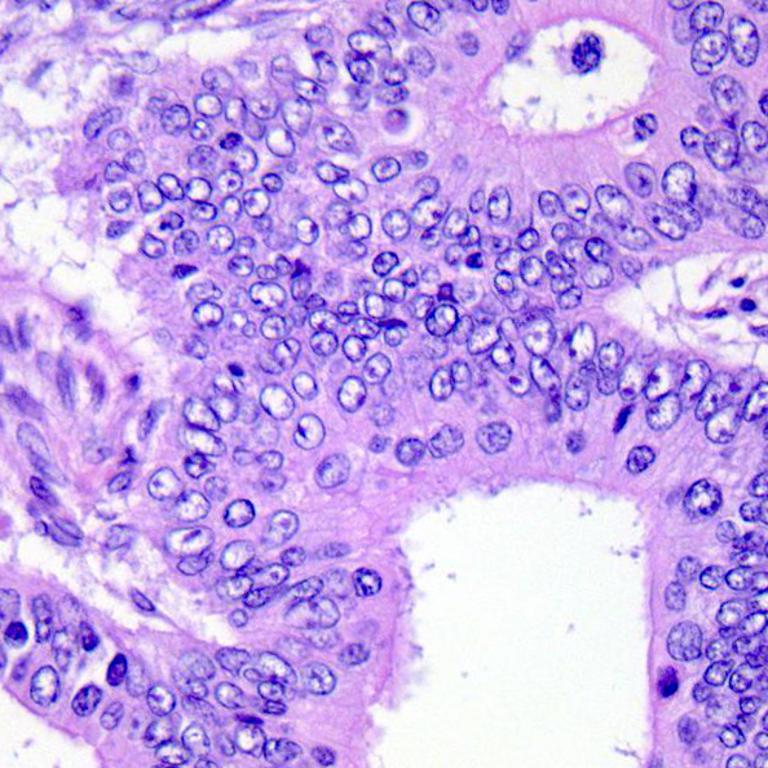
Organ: colon
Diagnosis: adenocarcinomas